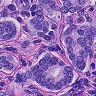
Metastatic tissue present: yes